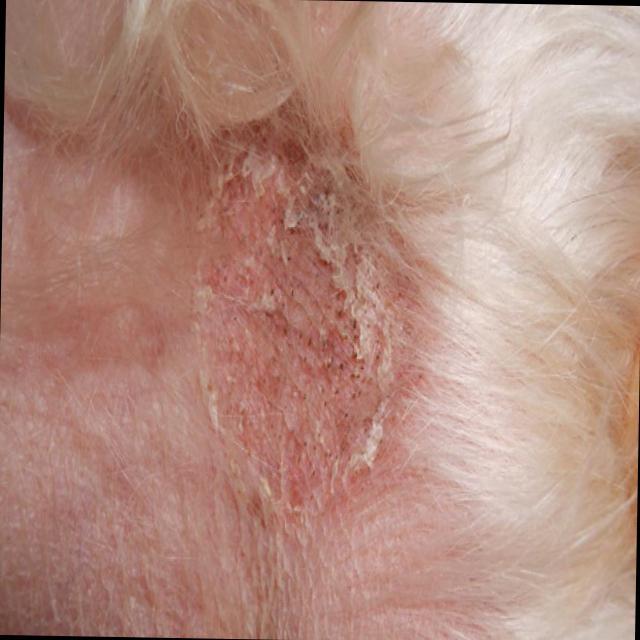
Canine ringworm (Dermatophytosis) — fungal infection caused by Microsporum or Trichophyton. Presents with circular alopecia, scaling, crusting, and broken hairs.